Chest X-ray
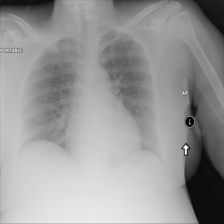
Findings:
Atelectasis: negative
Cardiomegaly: negative
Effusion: negative
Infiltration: negative
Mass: negative
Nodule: negative
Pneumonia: negative
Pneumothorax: negative
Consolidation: negative
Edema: negative
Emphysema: negative
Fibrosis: negative
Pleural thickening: negative
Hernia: negative